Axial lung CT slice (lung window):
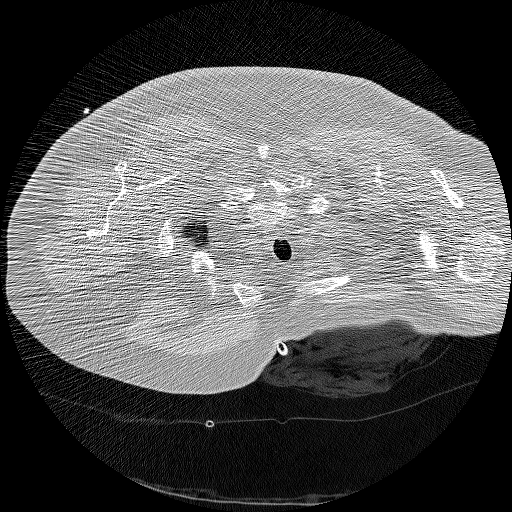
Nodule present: no